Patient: sex M, age 48
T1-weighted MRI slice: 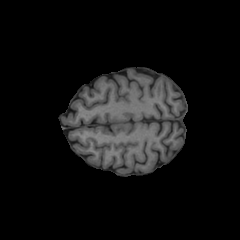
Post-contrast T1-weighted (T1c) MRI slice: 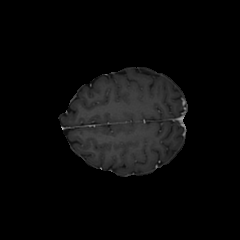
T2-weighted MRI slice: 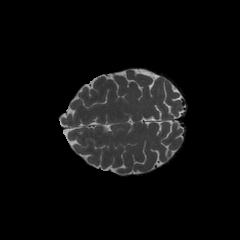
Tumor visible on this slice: no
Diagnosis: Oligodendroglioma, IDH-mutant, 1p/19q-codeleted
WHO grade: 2